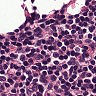
Metastatic tissue present: no